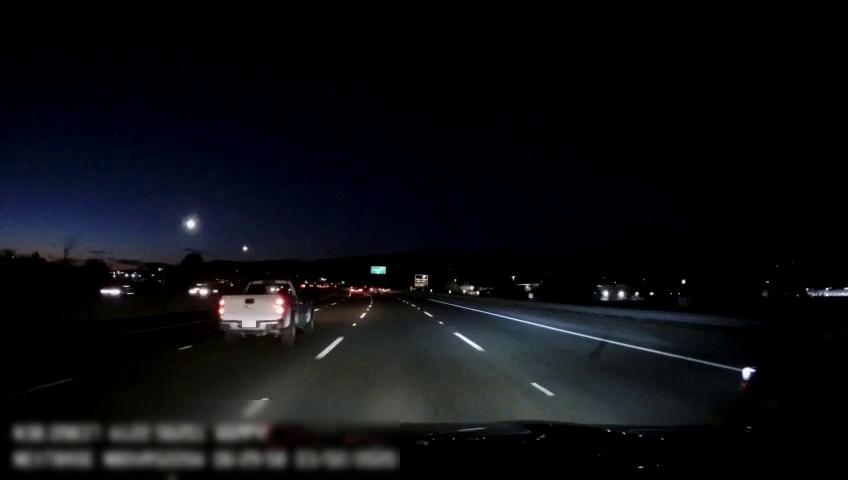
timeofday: Night
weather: Other
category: Drivable Space
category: Vehicles | Car
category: Vehicles | SUV
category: Vehicles | Truck
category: Vehicles | Truck
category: Vehicles | Car
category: Vehicles | Car
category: Lanes | Current Lane
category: Lanes | Alternate Lane
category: Lanes | Alternate Lane
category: Lanes | Alternate Lane
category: Lanes | Alternate Lane
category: Traffic | Signs
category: Traffic | Signs